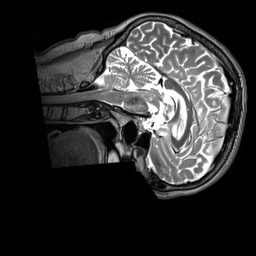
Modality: T2w
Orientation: sagittal
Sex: female
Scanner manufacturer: siemens
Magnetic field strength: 3 T
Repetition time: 3.2 s
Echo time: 0.409 s